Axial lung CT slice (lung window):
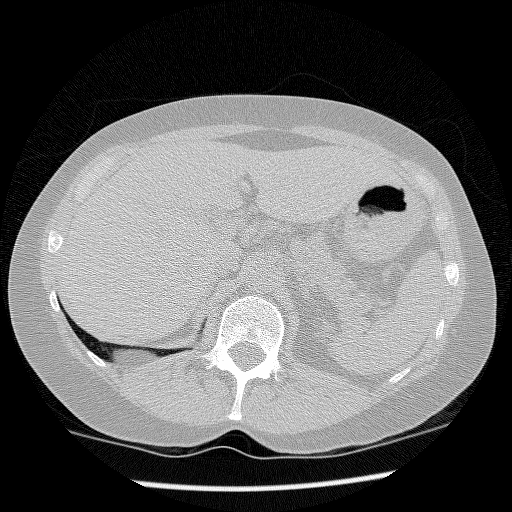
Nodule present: no